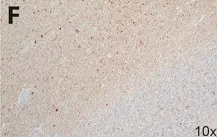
Pathology of our Borna-virus case in neocortical ,. Borna disease virus 1 (BoDV-1) immunohistochemistry revealed strong positivity in neurons as well as the surrounding neuropil (C).
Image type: pathology (immunostaining)